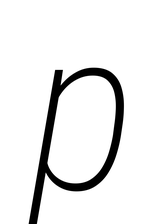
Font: Roboto-Italic_Condensed_ExtraLight_Italic